You are looking at the unprocessed time series of a bearing vibration snapshot. Classify the bearing condition as one of: normal, inner_race, outer_race, ball.
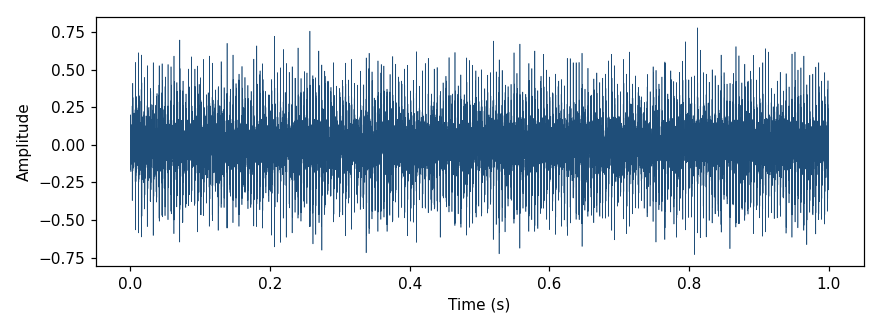
Answer: outer_race